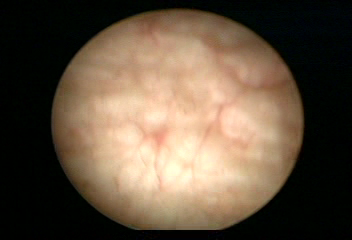
Modality: WLC
Class: Normal mucosa
Bladder cancer association: No